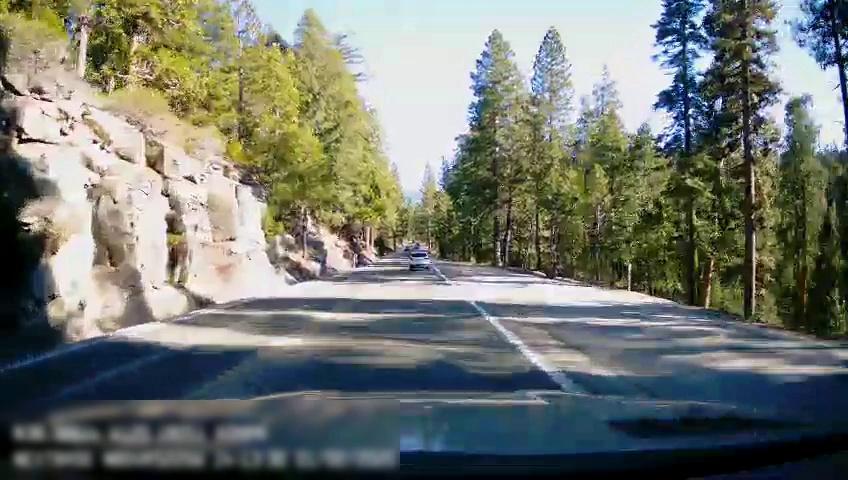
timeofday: Day
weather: Sunny
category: Drivable Space
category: Vehicles | SUV
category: Lanes | Current Lane